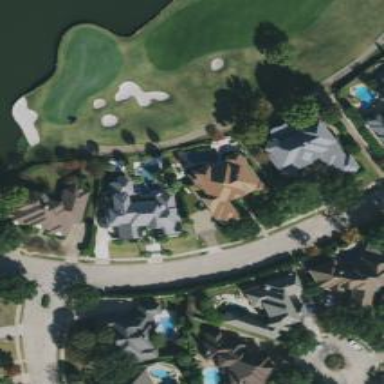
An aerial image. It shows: Path designated for golf carts.